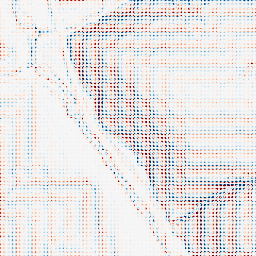
Category: wavelet
Decomposition family: wavelet_dwt
Decomposition parameters: wavelet: haar
level: 2
Upsampling method: sinc_hamming
Upsampling parameters: scale: 8
kernel_size: 4
Upsampling scale: 8